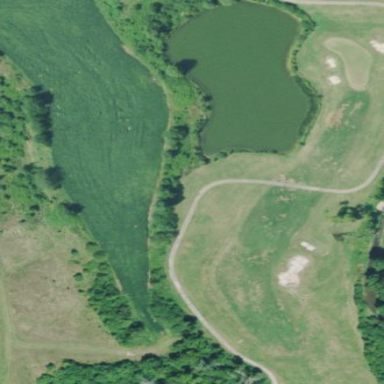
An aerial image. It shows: Golf fairway surrounded by grass.